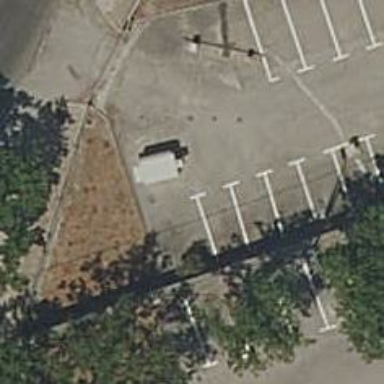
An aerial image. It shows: Parking aisle designated as service road.